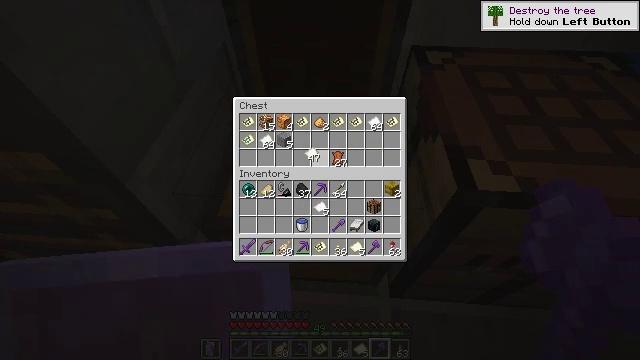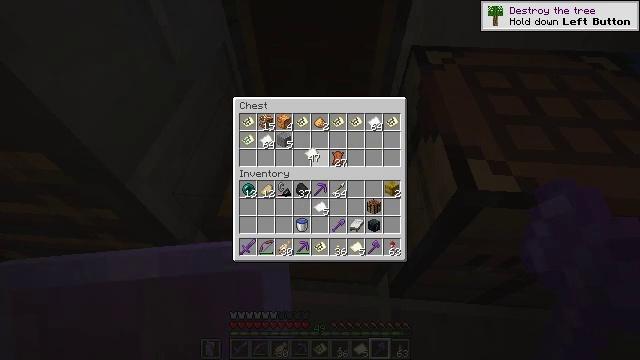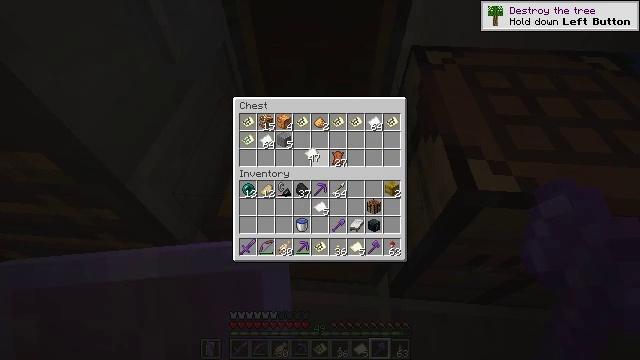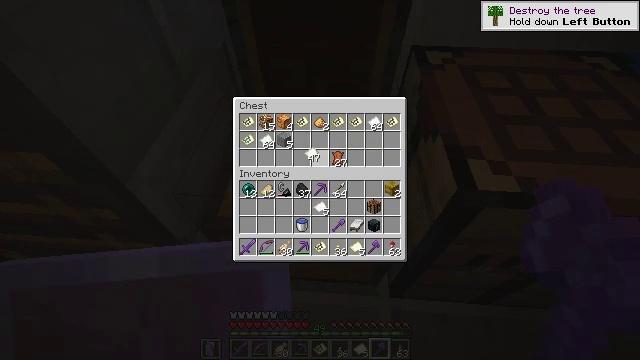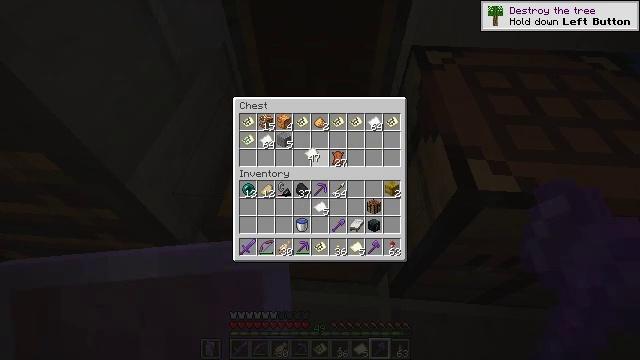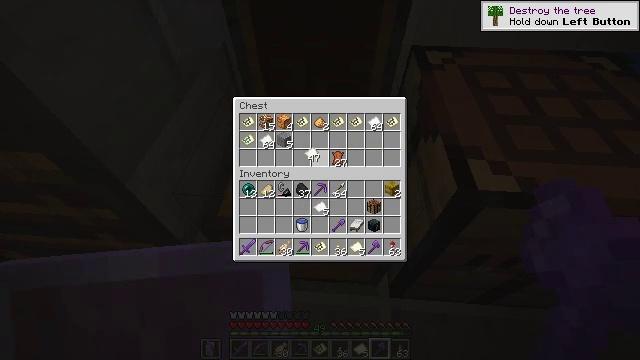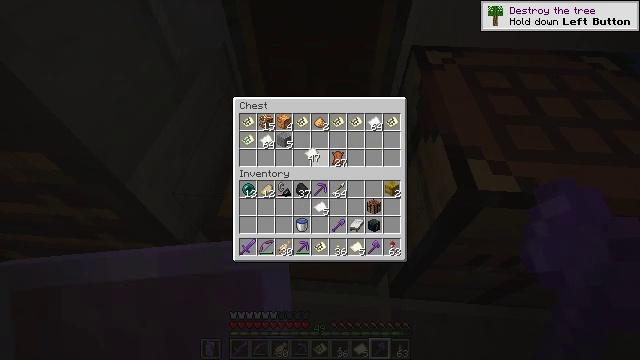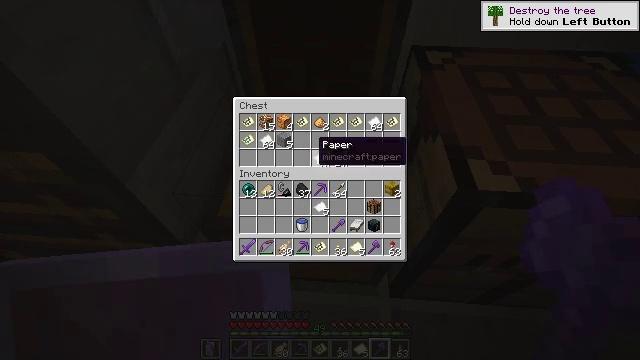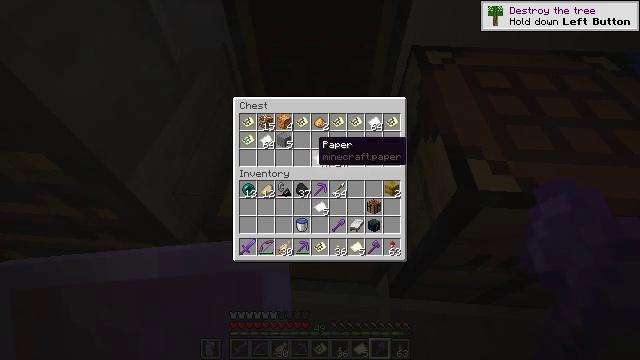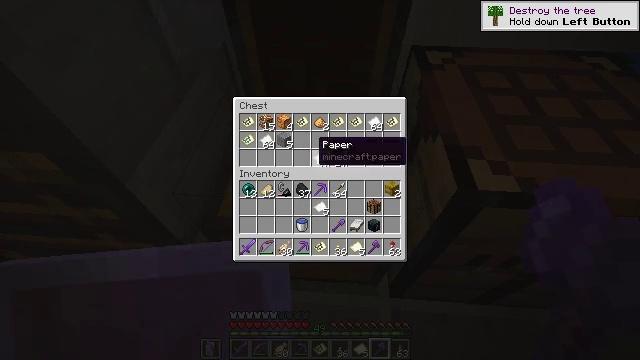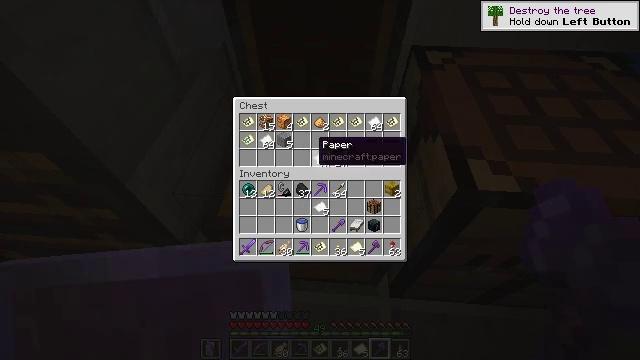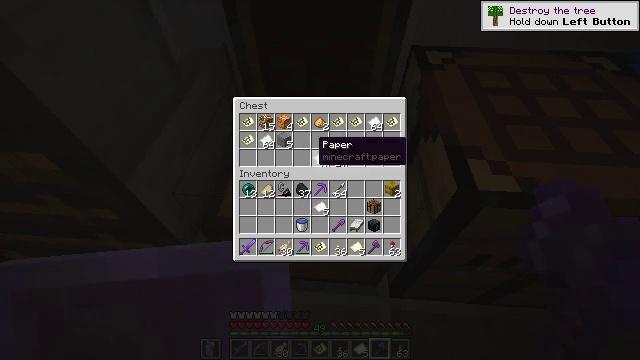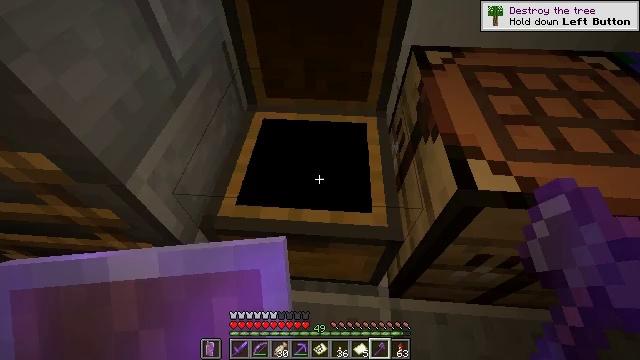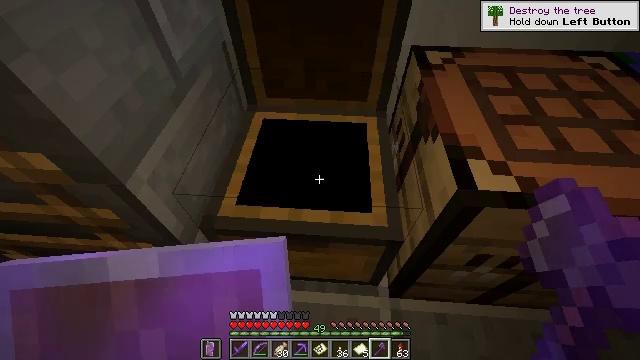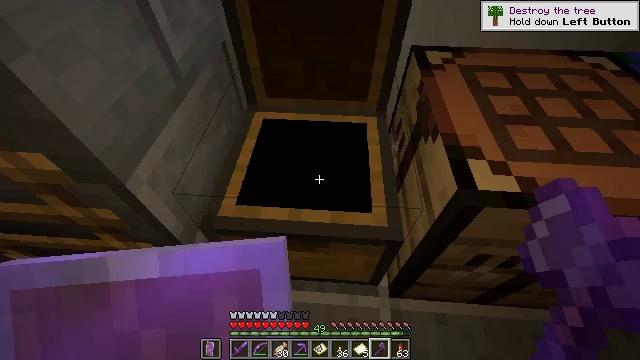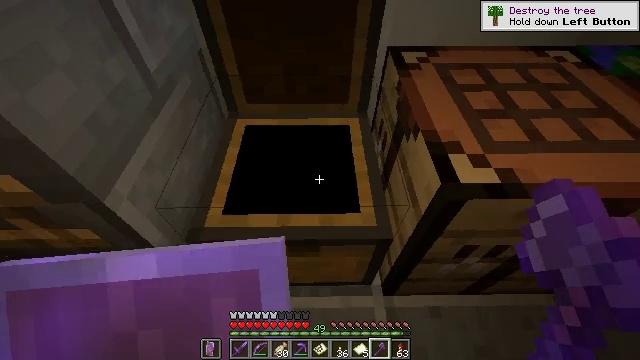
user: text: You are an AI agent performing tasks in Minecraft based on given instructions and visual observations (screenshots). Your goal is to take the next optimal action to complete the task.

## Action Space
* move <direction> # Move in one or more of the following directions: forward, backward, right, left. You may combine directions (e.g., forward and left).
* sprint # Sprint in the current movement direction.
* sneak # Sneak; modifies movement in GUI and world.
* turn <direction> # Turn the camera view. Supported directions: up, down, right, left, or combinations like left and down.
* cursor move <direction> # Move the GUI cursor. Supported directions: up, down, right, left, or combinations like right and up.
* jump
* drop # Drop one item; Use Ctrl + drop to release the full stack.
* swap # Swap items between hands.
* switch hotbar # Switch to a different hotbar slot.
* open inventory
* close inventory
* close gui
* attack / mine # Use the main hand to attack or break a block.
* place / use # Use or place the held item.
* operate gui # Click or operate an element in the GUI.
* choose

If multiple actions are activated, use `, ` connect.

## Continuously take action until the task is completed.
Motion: motion action
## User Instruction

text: Reclaim the cartography table for later use.
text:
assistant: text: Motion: no_op
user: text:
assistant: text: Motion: no_op
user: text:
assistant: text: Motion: no_op
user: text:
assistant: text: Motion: attack / mine
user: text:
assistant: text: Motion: attack / mine
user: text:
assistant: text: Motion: attack / mine
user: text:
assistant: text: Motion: no_op
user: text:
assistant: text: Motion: no_op
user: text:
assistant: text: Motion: no_op
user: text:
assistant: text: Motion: no_op
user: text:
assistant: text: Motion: no_op
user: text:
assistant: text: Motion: no_op
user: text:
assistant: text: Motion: no_op
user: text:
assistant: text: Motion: no_op
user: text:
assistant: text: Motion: turn right
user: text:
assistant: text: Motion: turn right and up
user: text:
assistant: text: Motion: turn right and up
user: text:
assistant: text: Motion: turn up
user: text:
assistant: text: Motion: no_op
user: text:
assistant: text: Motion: no_op
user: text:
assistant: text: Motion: no_op
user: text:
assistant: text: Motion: no_op
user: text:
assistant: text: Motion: move right
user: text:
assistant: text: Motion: move right
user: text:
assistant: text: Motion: move right
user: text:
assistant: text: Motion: move right
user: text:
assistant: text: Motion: move right
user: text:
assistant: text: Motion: turn left
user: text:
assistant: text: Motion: no_op
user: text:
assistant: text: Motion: turn left